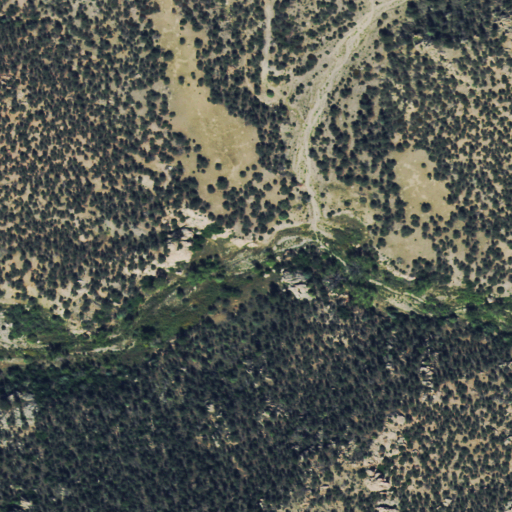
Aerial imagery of valley in Colorado named East Gulch containing evergreen forest, shrub, and woody wetlands